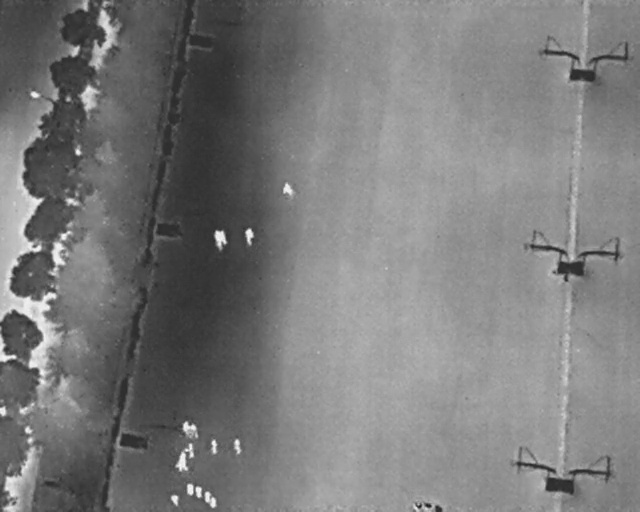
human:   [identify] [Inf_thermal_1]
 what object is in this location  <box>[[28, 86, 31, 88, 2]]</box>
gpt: <ref>1 medium person at the bottom left</ref>